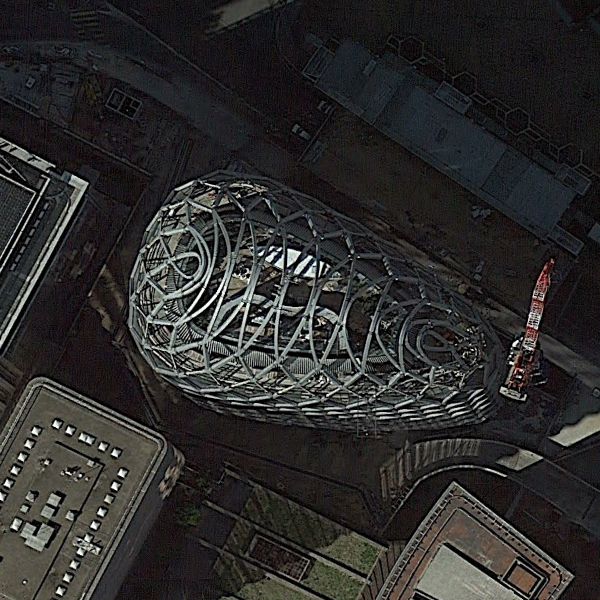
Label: Center